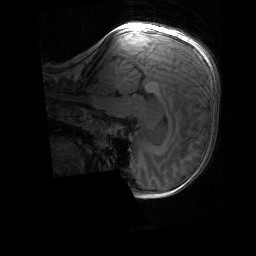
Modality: T1w
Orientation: sagittal
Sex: male
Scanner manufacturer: siemens
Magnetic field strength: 3 T
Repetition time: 1.9 s
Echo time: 0.00243 s